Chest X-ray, AP view. Patient: 39 years old, sex F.
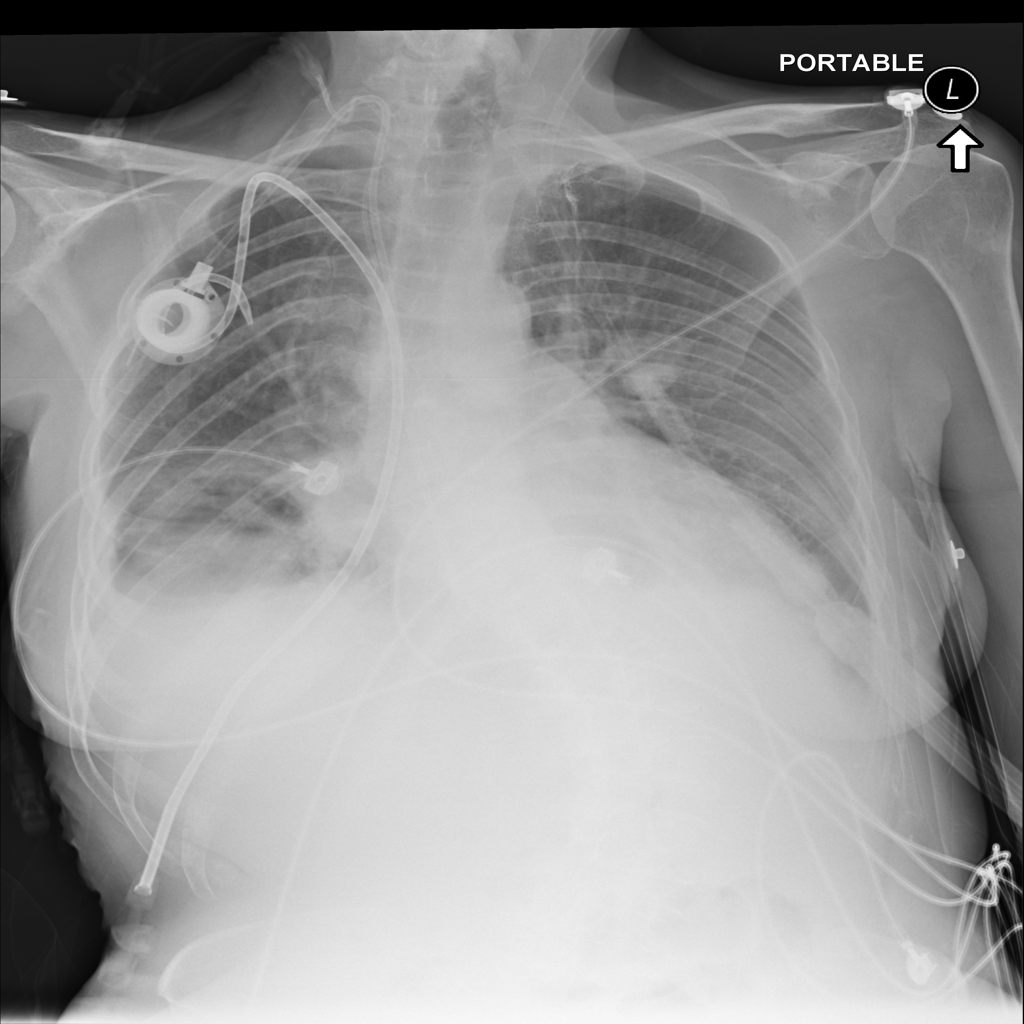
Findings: No Finding